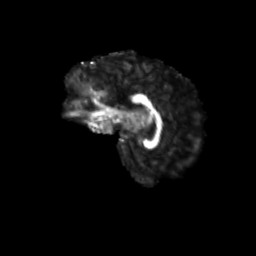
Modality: FA
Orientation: sagittal
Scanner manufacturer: siemens
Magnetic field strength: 3 T
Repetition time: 9.2 s
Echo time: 0.084 s